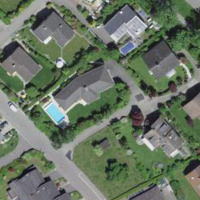
EUNIS habitat code: 55
Species observed at this site:
Prunella vulgaris